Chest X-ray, AP view. Patient: 43 years old, sex F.
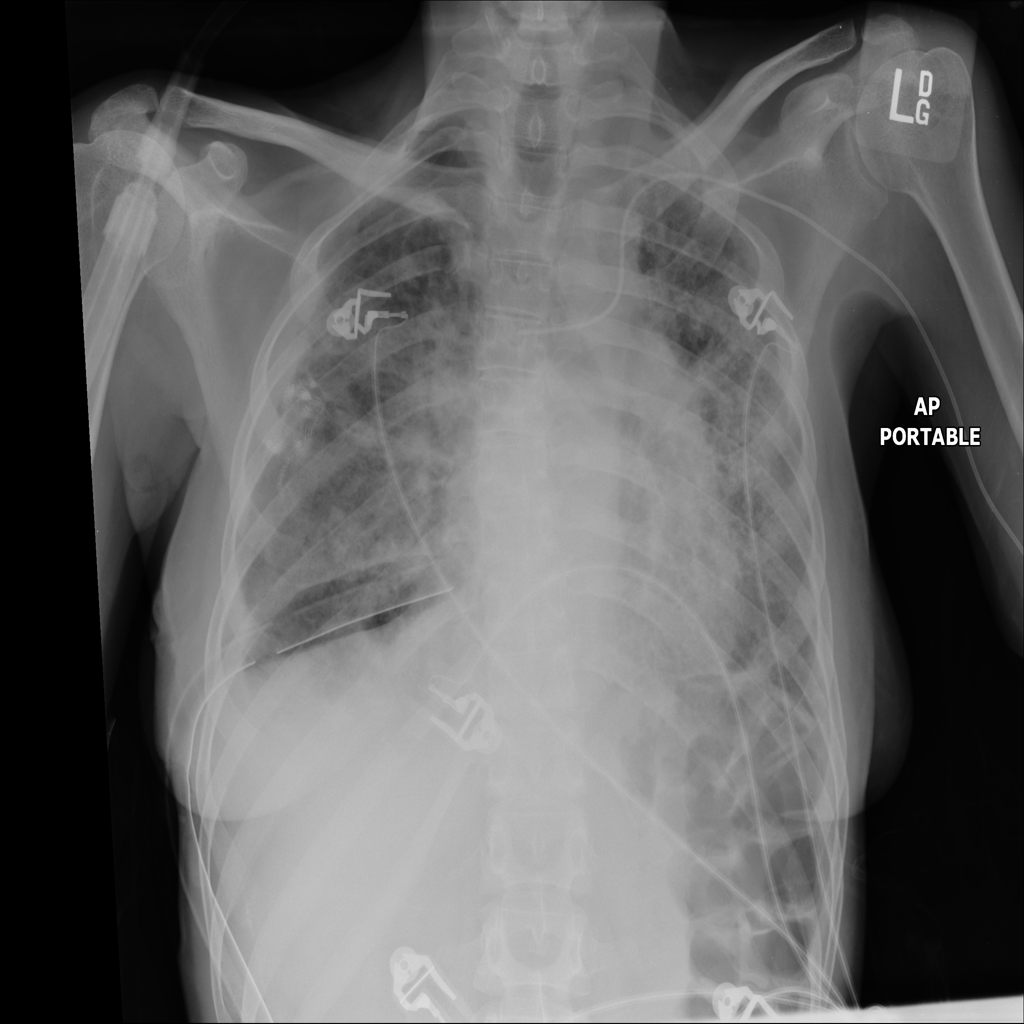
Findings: Pleural_Thickening, Pneumothorax